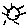
Label: sun